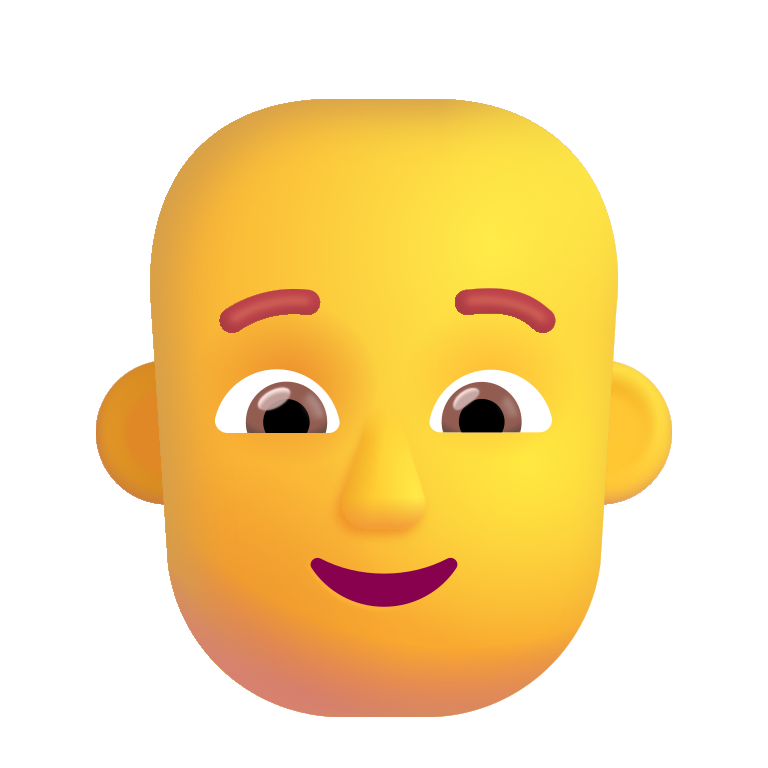
person bald color default